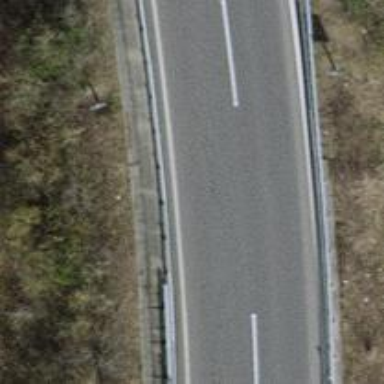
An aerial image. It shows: Motorway link.